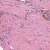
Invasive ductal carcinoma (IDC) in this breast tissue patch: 0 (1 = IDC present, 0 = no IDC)